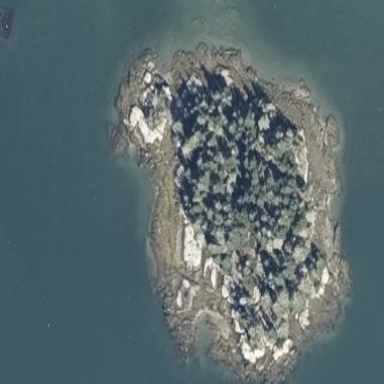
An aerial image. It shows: Islet with forested area along the coastline.